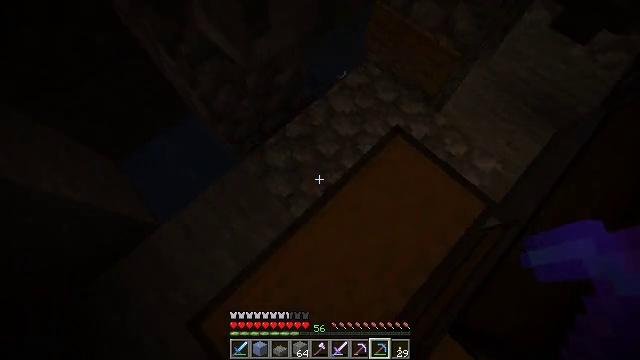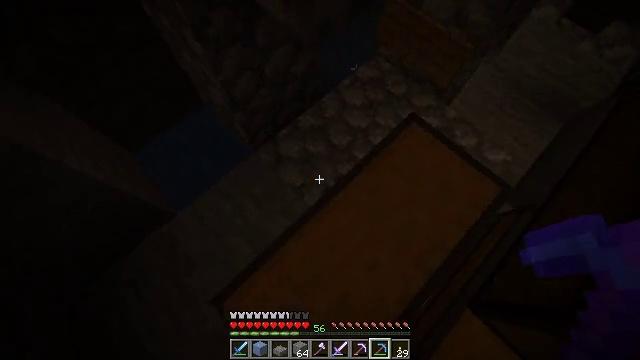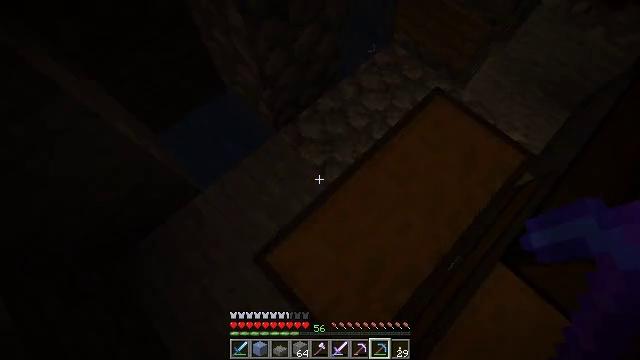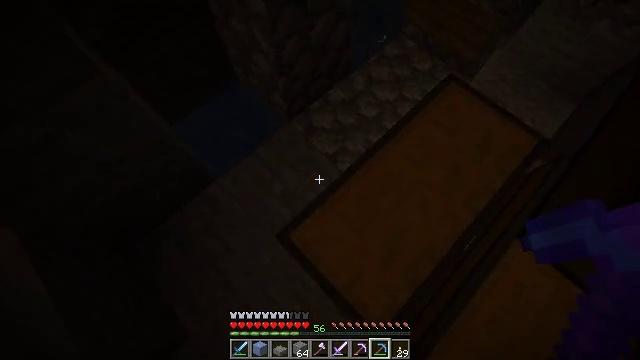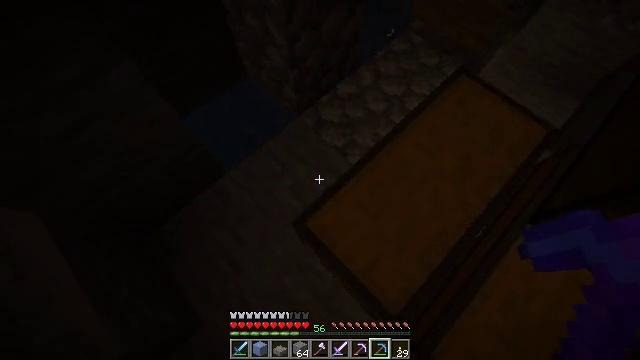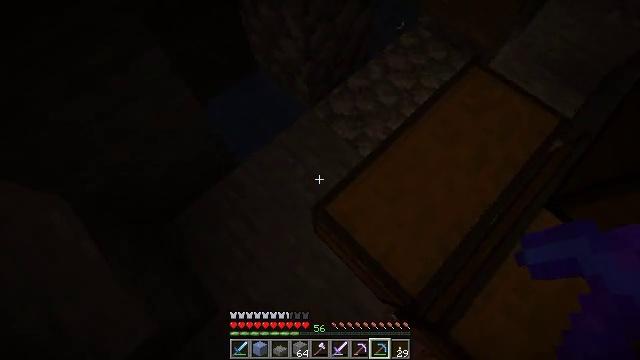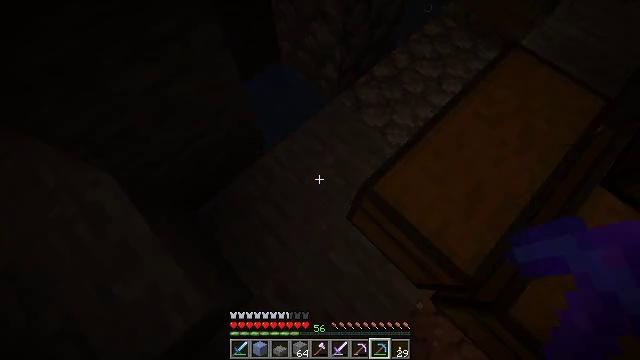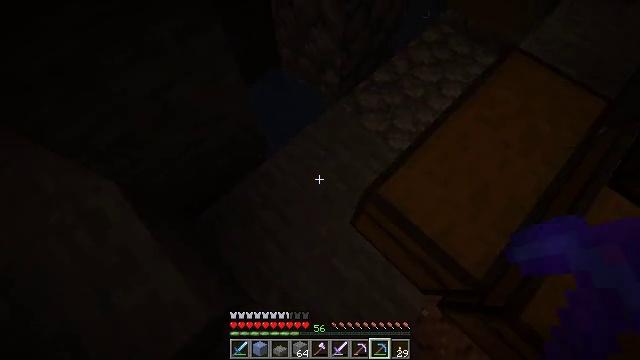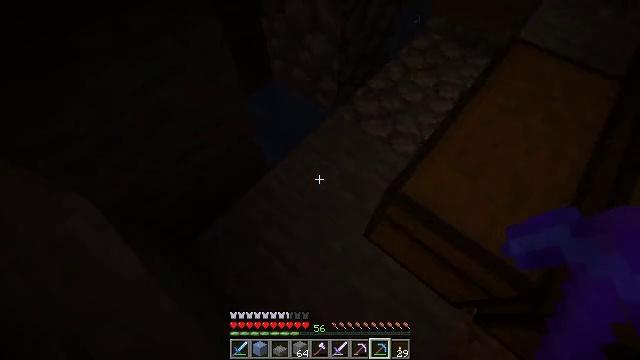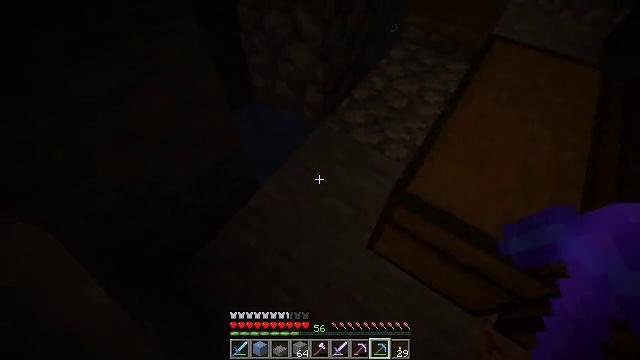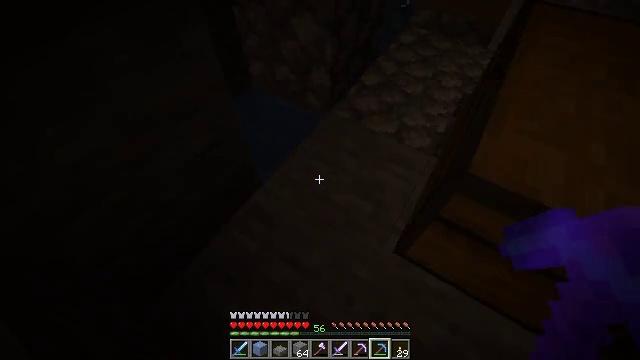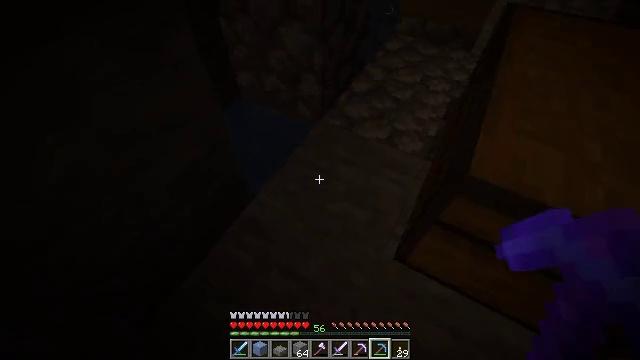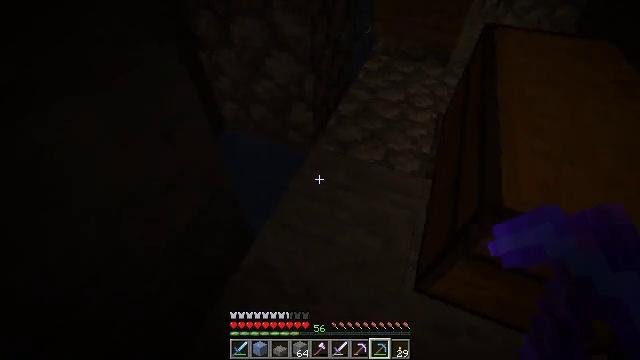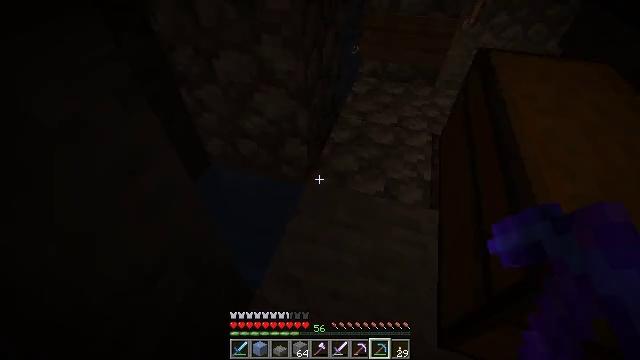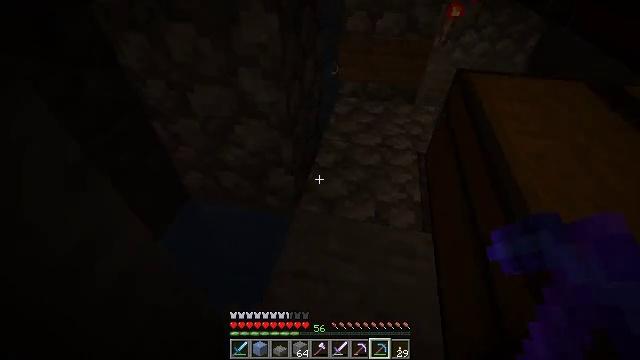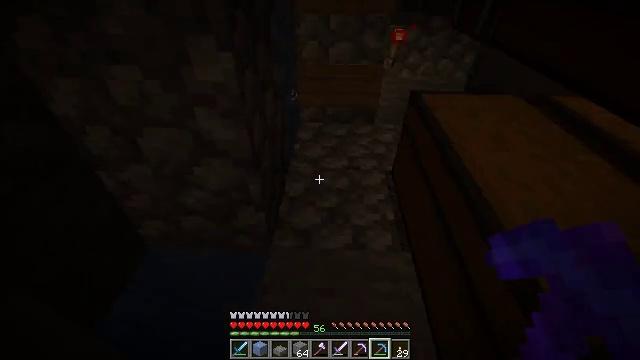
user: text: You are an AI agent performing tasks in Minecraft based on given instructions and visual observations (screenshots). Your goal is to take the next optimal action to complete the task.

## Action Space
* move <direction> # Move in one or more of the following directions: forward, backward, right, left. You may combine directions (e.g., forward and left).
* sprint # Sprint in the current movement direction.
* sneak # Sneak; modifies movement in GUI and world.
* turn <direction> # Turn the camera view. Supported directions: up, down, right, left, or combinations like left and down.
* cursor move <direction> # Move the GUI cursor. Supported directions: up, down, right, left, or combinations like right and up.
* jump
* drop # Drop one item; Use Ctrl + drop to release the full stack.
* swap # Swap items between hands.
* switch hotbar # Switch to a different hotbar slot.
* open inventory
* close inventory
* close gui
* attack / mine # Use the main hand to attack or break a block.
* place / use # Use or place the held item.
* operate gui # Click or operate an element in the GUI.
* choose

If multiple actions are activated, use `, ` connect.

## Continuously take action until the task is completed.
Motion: motion action
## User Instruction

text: Attack the dropper to dismantle it.
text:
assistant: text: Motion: move back and move left
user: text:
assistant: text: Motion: move back and move left
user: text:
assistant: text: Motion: move back and move left
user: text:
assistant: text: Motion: move back and move left
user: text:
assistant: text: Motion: move left
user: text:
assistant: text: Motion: move left
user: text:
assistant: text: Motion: move forward and move left, turn up
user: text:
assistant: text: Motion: move forward and move left, turn right and up
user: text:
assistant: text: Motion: move forward and move left, turn right and up
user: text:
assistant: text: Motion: move forward and move left, turn right and up
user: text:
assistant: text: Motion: move forward and move left, turn right and up
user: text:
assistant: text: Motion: move forward, turn right and up
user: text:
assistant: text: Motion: move forward, turn right and up
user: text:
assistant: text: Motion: move forward, turn right and up
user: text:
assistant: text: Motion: move forward, turn right and up
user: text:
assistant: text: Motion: move forward, turn right and up
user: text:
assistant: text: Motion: move forward, turn right and up
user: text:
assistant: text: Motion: move forward, turn right
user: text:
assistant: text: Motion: move forward
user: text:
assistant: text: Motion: move forward, turn right
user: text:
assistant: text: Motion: move forward, turn right
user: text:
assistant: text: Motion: move forward, turn right
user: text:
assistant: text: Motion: move forward, turn right
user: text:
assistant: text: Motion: turn right and up
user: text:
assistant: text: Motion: turn right and up
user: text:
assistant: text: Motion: turn up
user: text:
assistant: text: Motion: turn left
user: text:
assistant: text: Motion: no_op
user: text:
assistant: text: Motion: turn right
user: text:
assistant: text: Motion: turn right and down